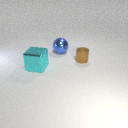
small brown metal cylinder to the right of large cyan metal cube